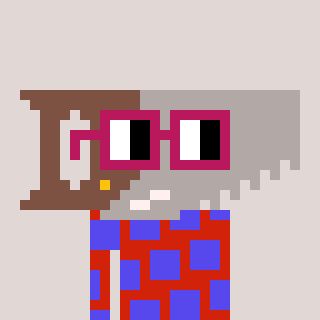
a pixel art character with square dark red glasses, a saw-shaped head and a red-colored body on a warm background